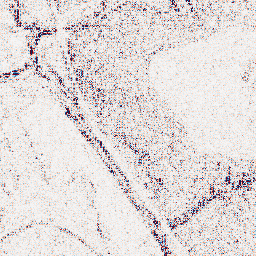
Category: wavelet
Decomposition family: wavelet_biorthogonal
Decomposition parameters: wavelet: bior4.4
level: 1
Upsampling method: sinc_hamming
Upsampling parameters: scale: 2
kernel_size: 16
Upsampling scale: 2